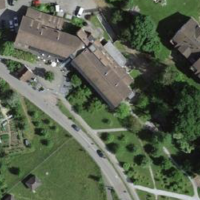
EUNIS habitat code: 25
Species observed at this site:
Vinca major